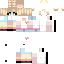
A female human skin with pale skin, wearing blonde long hair dressed in a blue tshirt and black shorts, featuring a closed mouth.